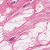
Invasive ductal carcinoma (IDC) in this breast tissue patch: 0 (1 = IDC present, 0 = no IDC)